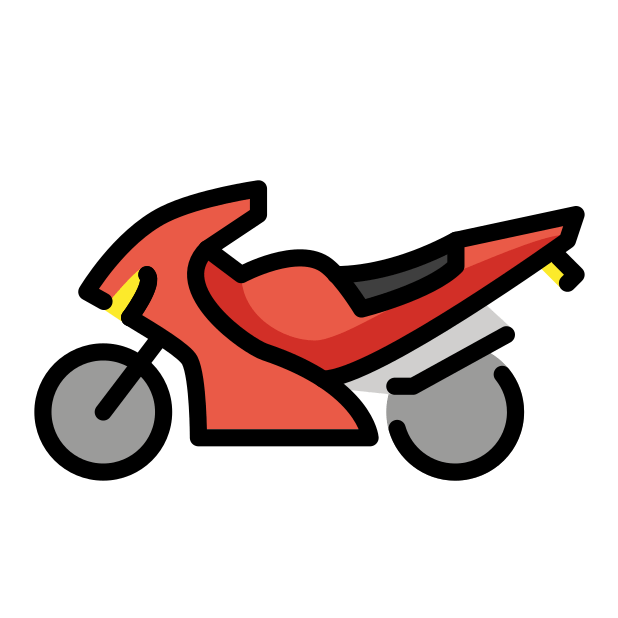
motorcycle